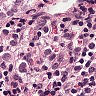
Metastatic tissue present: yes